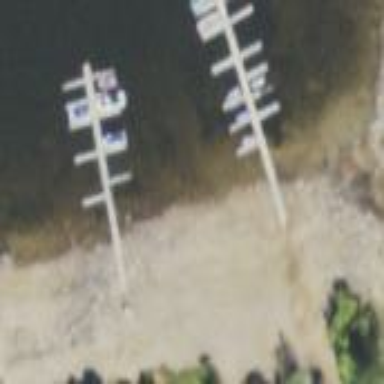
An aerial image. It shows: Dock located along the waterway.